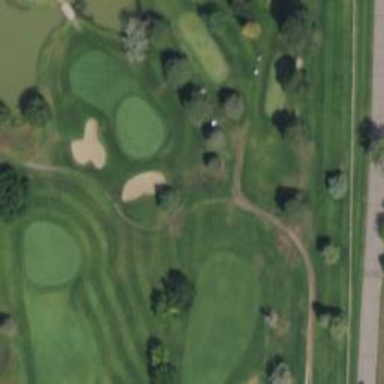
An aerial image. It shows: Golf cart path.